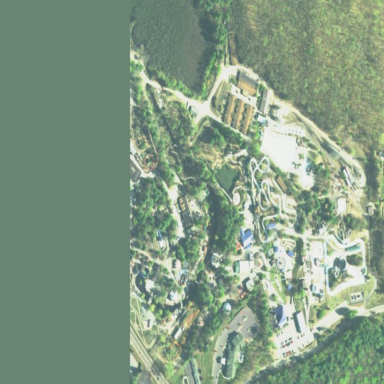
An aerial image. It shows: Theme park.